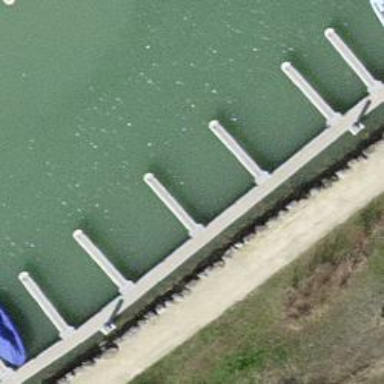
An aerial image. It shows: Man-made pier.